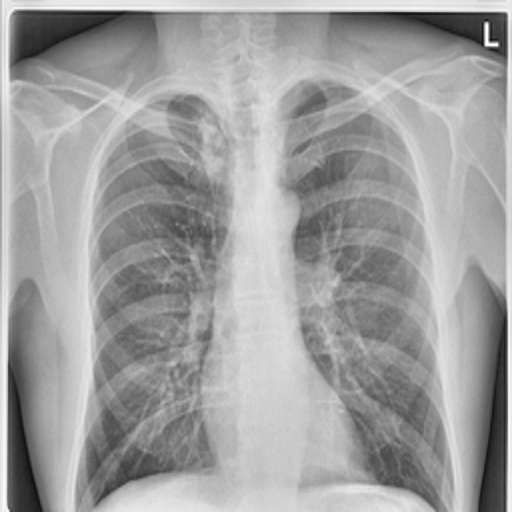
Finding: TUBERCULOSIS